Question: Hello guys I have .
(1)
Lets say Computer extends from Machine and we have the current code:
'''
public class Machine {
private String name = "Machine";
public void test()
{
System.out.println(this.name);
}
public void test2()
{
System.out.println(this);
}
}
public class Computer extends Machine {
public void test()
{
System.out.println(this);
}
}
public class main {
public static void main(String[] args) {
Machine c = new Computer();
c.test();
c.test2();
}
}
'''
'''
Computer@1db9742
Computer@1db9742
'''
It means the 'this' in Computer refers to Computer and this is I understood
How this happened and why..???
(2)
So if 'Machine m = new Computer()' this is true?

So to all that answered me, i can understand that this is related to the 'new' or what we say what our Type pointing for...?
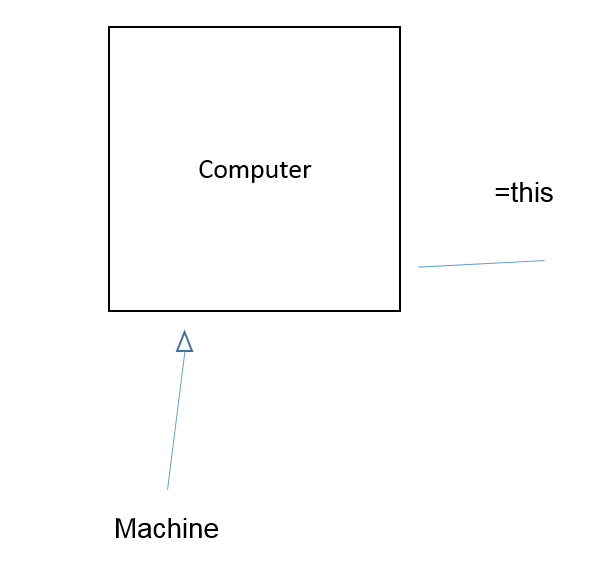
Answer: The keyword 'this' refers to the current , that is an , not to a class itself. You have created a single object (with 'new Computer()'), which is an instance of 'Computer'. Since 'Computer' is a subclass of 'Machine', it is also an instance of 'Machine', but the default 'toString()' method will return a string containing the most precise type, in this case 'Computer'.